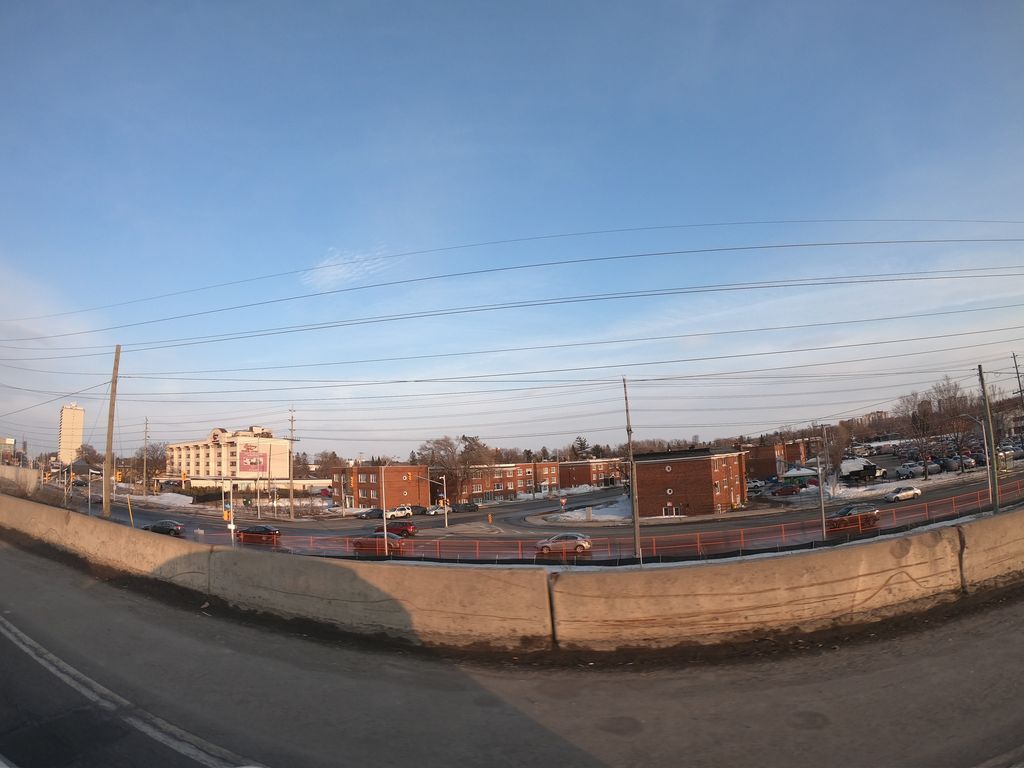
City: ottawa-gatineau